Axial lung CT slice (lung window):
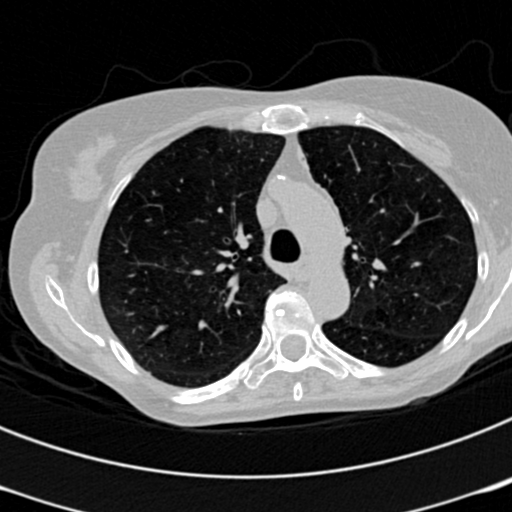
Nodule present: no